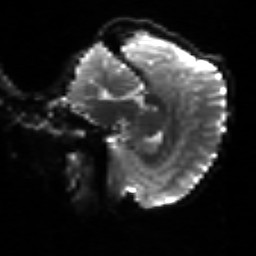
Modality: sbref
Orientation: sagittal
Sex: male
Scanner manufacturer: siemens
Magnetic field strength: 3 T
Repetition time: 5 s
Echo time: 0.071 s